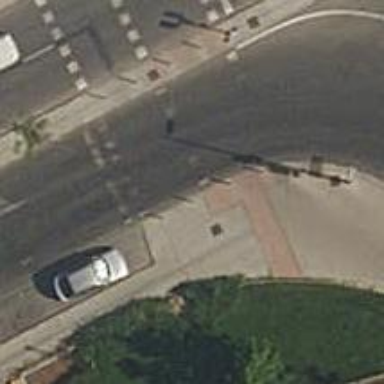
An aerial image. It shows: Road crossing with traffic signals.